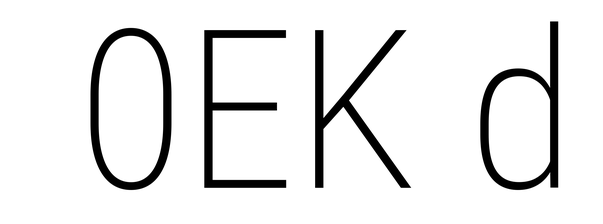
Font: Roboto_Condensed_ExtraLight